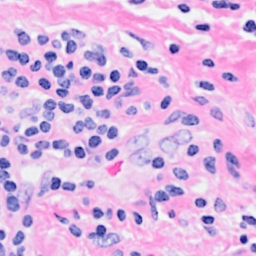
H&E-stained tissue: Breast